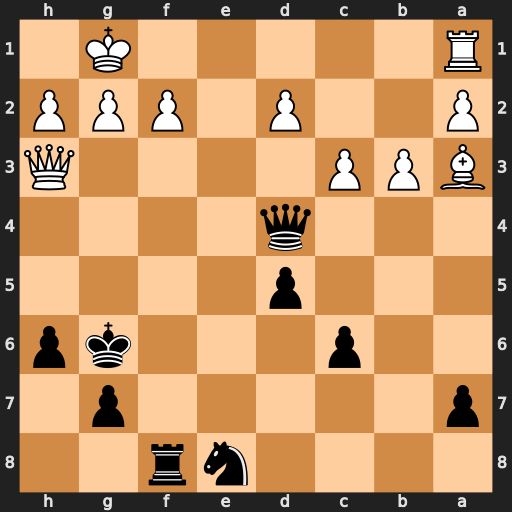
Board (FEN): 4nr2/p5p1/2p3kp/3p4/3q4/BPP4Q/P2P1PPP/R5K1
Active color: b
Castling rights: -
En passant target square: -
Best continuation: Qxf2+ Kh1 Qf1+ Rxf1 Rxf1#